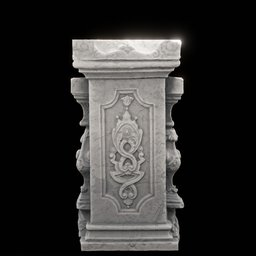
Label: decoration